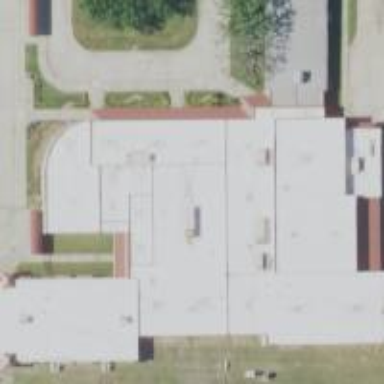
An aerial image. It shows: School building.